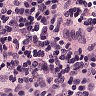
Metastatic tissue present: no